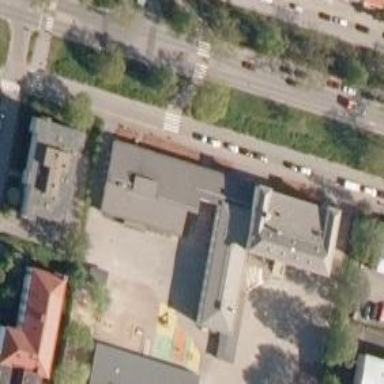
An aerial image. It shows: School building.